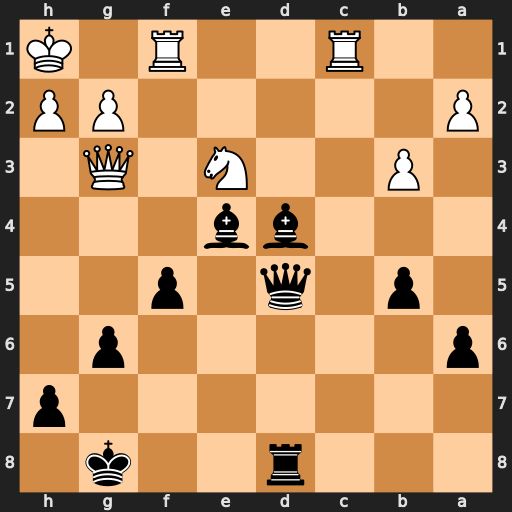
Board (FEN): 3r2k1/7p/p5p1/1p1q1p2/3bb3/1P2N1Q1/P5PP/2R2R1K
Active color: b
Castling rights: -
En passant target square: -
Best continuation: Bxe3 Qxe3 Bxg2+ Kg1 Bxf1